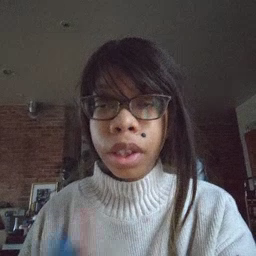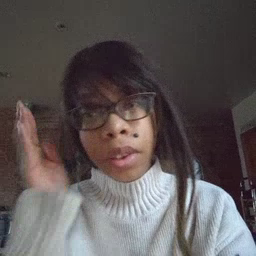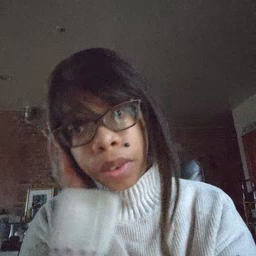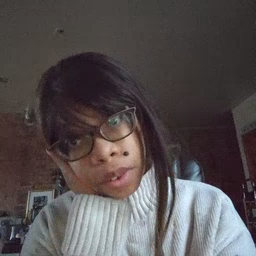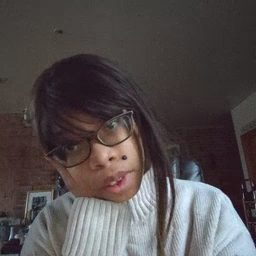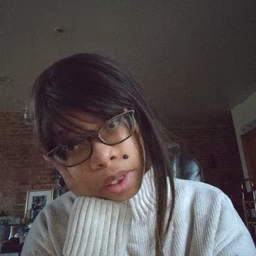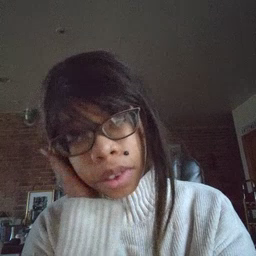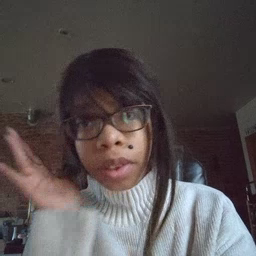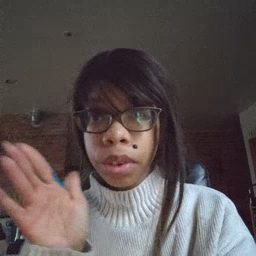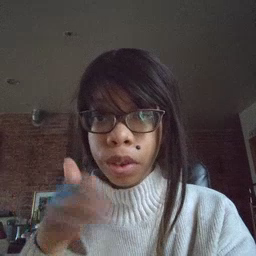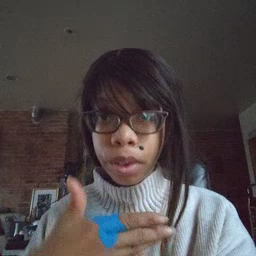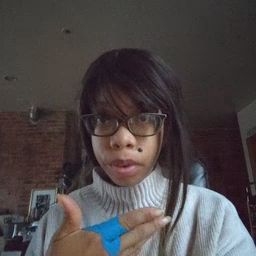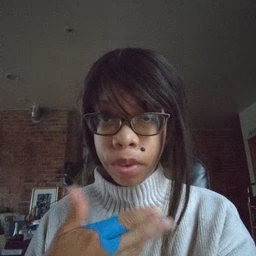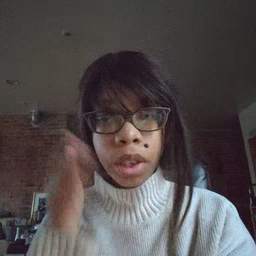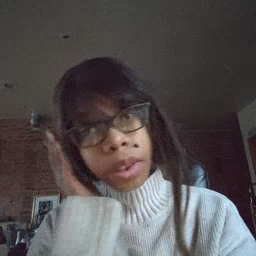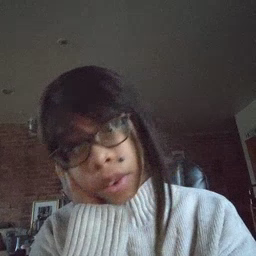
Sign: bedroom